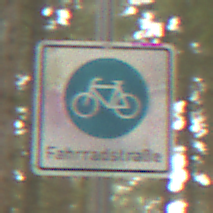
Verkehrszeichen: BeginnFahrradstrasse
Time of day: MorningAfternoon
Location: Outdoor (Nature)
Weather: Overcast
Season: Winter
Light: Natural